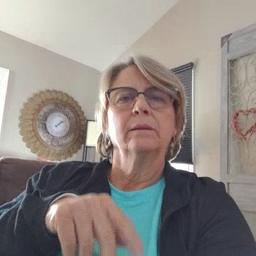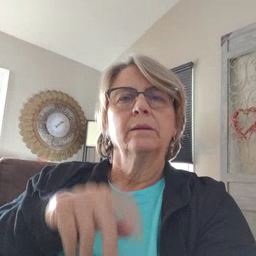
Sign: read